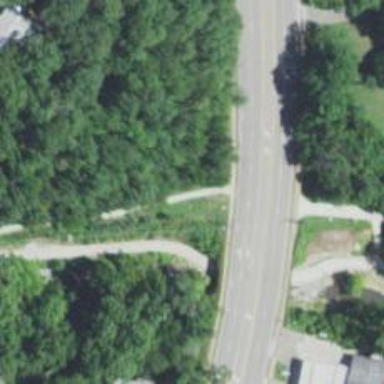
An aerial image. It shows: Footway with excellent trail visibility.